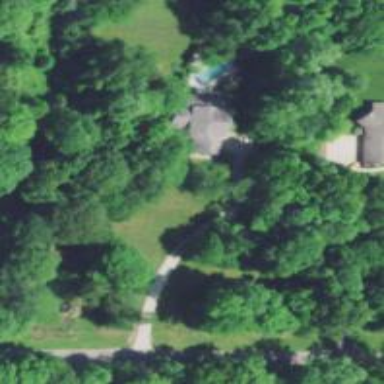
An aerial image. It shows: Driveway leading to service road.